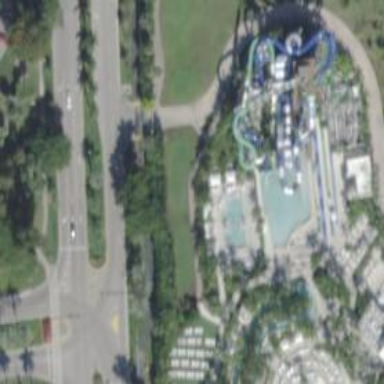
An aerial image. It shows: Water slide attraction.